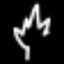
Label: leaf